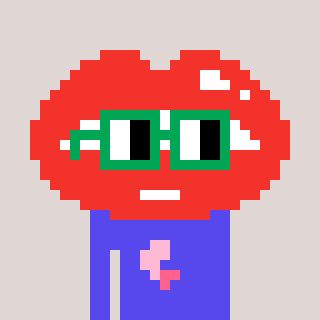
a pixel art character with square green glasses, a lips-shaped head and a computerblue-colored body on a warm background